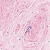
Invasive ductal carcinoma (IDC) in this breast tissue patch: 0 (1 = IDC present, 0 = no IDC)